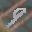
Label: 9